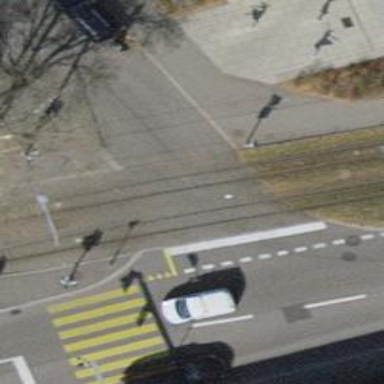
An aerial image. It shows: Tram level crossing on railway.